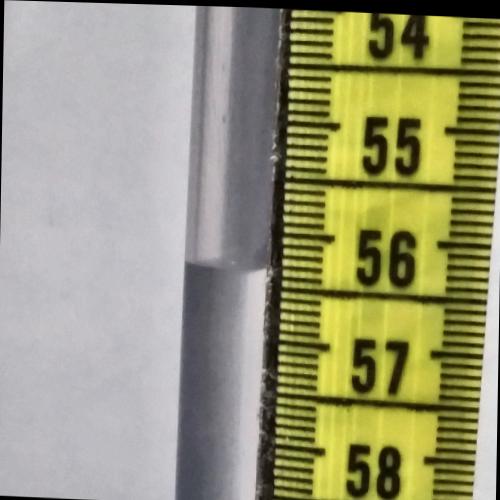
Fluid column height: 56.3 cm